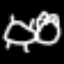
Label: frog